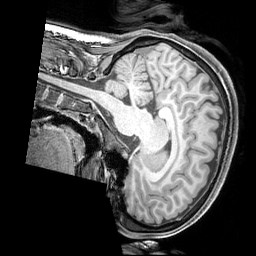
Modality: T1w
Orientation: sagittal
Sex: female
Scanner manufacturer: siemens
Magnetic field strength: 3 T
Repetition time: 2.3 s
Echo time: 0.00226 s